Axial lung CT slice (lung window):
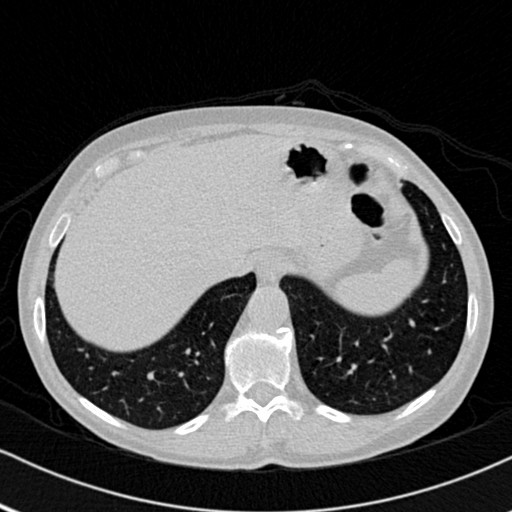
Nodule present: no